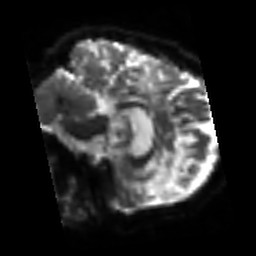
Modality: sbref
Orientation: sagittal
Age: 62
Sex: female
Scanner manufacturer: siemens
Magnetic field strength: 3 T
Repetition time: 3.2 s
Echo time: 0.081 s